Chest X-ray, PA view. Patient: 65 years old, sex M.
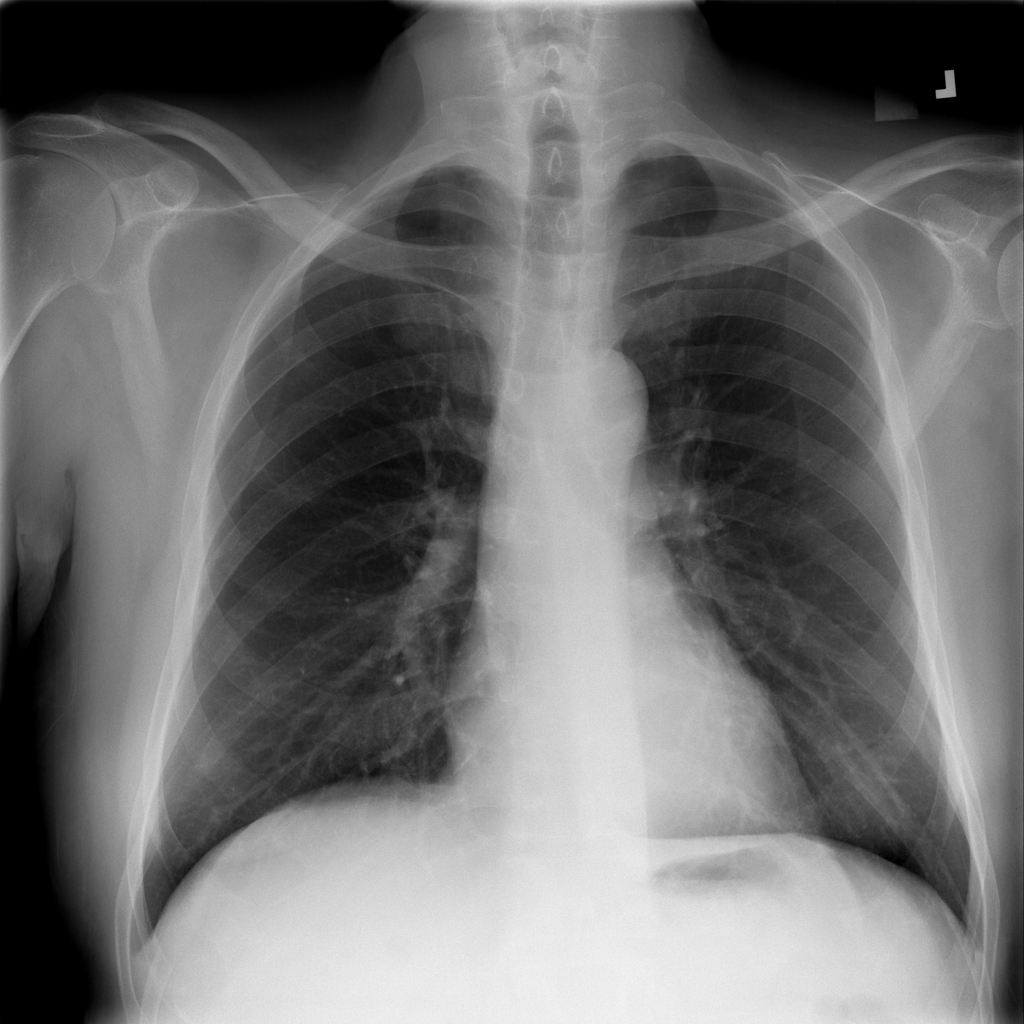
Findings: No Finding